Question: I downloaded the <URL> and picked only the as i was only interested in how to play streams.
I modified its xml & java files to play the video in full Screen mode.
here is what i have now:
'''
<?xml version="1.0" encoding="utf-8"?>
<RelativeLayout xmlns:android="http://schemas.android.com/apk/res/android"
android:layout_height="fill_parent" android:layout_width="fill_parent" android:padding="10dp">
<VideoView android:id="@+id/videoViewFullScreen"
android:layout_width="fill_parent" android:layout_height="fill_parent"
android:layout_alignParentLeft="true"
android:layout_alignParentRight="true"
android:layout_alignParentTop="true"
android:layout_alignParentBottom="true"/>
</RelativeLayout>
'''
'''
public class player extends Activity implements
AudioManager.OnAudioFocusChangeListener,
MediaPlayer.OnCompletionListener, MediaPlayer.OnErrorListener {
public static final String TAG = "VPActivity";
public VideoView mVideoView = null;
// Handle AudioFocus issues
public void onAudioFocusChange(int focusChange) {
switch (focusChange) {
case AudioManager.AUDIOFOCUS_GAIN:
Log.i(TAG, "AF Gain");
if (mVideoView != null)
mVideoView.resume();
break;
case AudioManager.AUDIOFOCUS_LOSS:
Log.i(TAG, "AF Loss");
if (mVideoView != null)
mVideoView.stopPlayback();
mVideoView = null;
this.finish(); // Let's move on.
break;
case AudioManager.AUDIOFOCUS_LOSS_TRANSIENT:
case AudioManager.AUDIOFOCUS_LOSS_TRANSIENT_CAN_DUCK:
Log.i(TAG, "AF Transient");
if (mVideoView != null)
mVideoView.pause();
break;
}
}
public void onCompletion(MediaPlayer mp) {
Log.i(TAG, "done.");
mVideoView = null;
this.finish();
}
public boolean onError(MediaPlayer mp, int what, int extra) {
Log.e(TAG, "IO Error e=" + what + " x=" + extra);
return false; // Will call onCompletion
}
@Override
public void onCreate(final Bundle savedInstanceState) {
super.onCreate(savedInstanceState);
// Request Audio Focus
AudioManager am = (AudioManager) getSystemService(Context.AUDIO_SERVICE);
int result = am.requestAudioFocus(this, AudioManager.STREAM_MUSIC,
AudioManager.AUDIOFOCUS_GAIN);
if (result != AudioManager.AUDIOFOCUS_REQUEST_GRANTED) {
Log.e(TAG, "Can't get AudioFocus " + result);
this.finish(); // Just give up.
}
//added the following to make video large, hide title and keep activity alive
//---------------------------------------------------------------------------
requestWindowFeature(Window.FEATURE_NO_TITLE);
getWindow().setFlags(WindowManager.LayoutParams.FLAG_FULLSCREEN, WindowManager.LayoutParams.FLAG_FULLSCREEN);
getWindow().addFlags(WindowManager.LayoutParams.FLAG_KEEP_SCREEN_ON);
//----------------------------------------------------------------
setContentView(R.layout.player);
mVideoView = (VideoView) findViewById(R.id.videoViewFullScreen);
mVideoView.setVideoPath("rtsp://stream-url");
mVideoView.setOnCompletionListener(this);
mVideoView.setOnErrorListener(this);
MediaController mc = new MediaController(this, true);
mc.setMediaPlayer(mVideoView);
mc.setAnchorView(mVideoView);
mVideoView.setMediaController(mc);
mVideoView.requestFocus();
mVideoView.start();
}
}
'''
Now I am having TWO issues
'''
One on Motorola Xoom Tablet and
Second on Google TV
'''
This is a small issue. Tablet begins streaming video properly. It plays the video for 15-20 minutes perfectly. but after some time, the video stops playing. I checked its state by tapping on the screen and i realized that the player was automatically .!

When i tapped on again.. it began playing stream perfectly.
Why does it stop automatically???
This is a more serious issue. First the google tv was not playing it at all and would give me the following error:
'''
Cannot Play Video
-----------------------------------------
Sorry, this video cannot be played.
'''
Now this issue has disappeared and video is played....i did nothing.
But y was it behaving in such way??
Now the issue is that Google TV screen only shows the 1/4th part of the video at upper left corner and the remaining video is hidden.... as if the object is stretched while some other object is on top of it with an open window on upper left corner and it hiding the
AND the player activity finishes automatically.
The video even plays in emulator & tablet so i cannot paste the error generated by the emulator (as there is no error there) from LogCat.
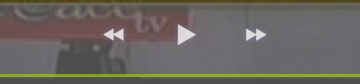
Answer: I tried your code on GoogleTV and it works fine. The only thing I suggest you need to change for streaming url is this line:
'''
mVideoView.setVideoPath("rtsp://stream-url");
'''
The above is for playing local files, for streaming urls use the following instead:
'''
mVideoView.setVideoURI(Uri.parse("rtsp://stream-url"));
'''